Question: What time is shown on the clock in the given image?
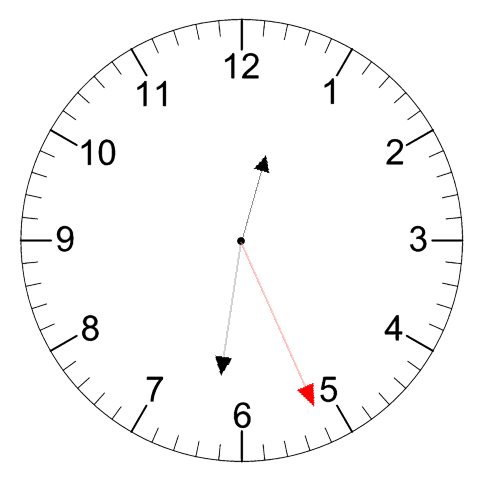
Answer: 12:31:26